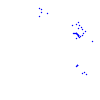
Particle: kaon